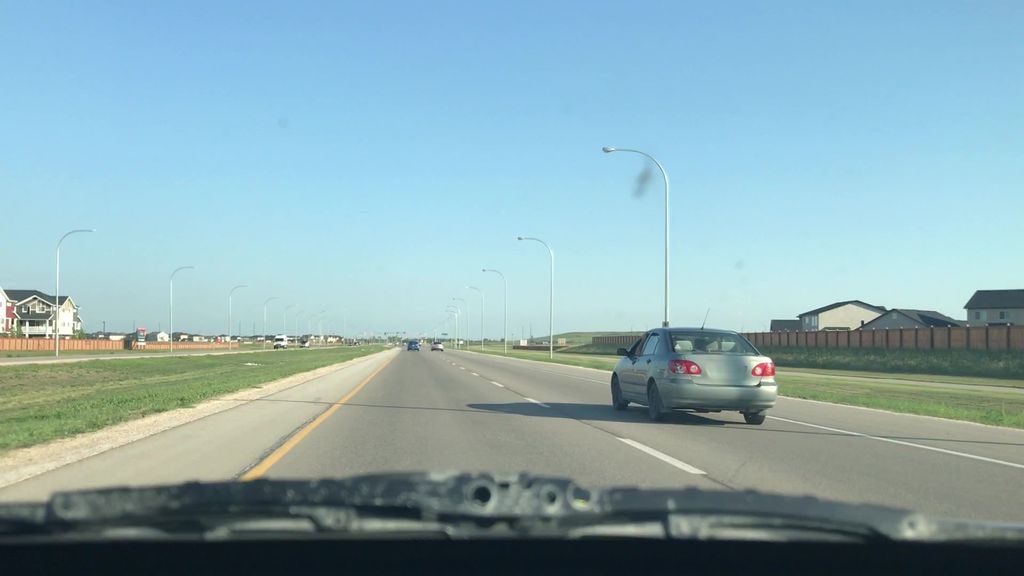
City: winnipeg